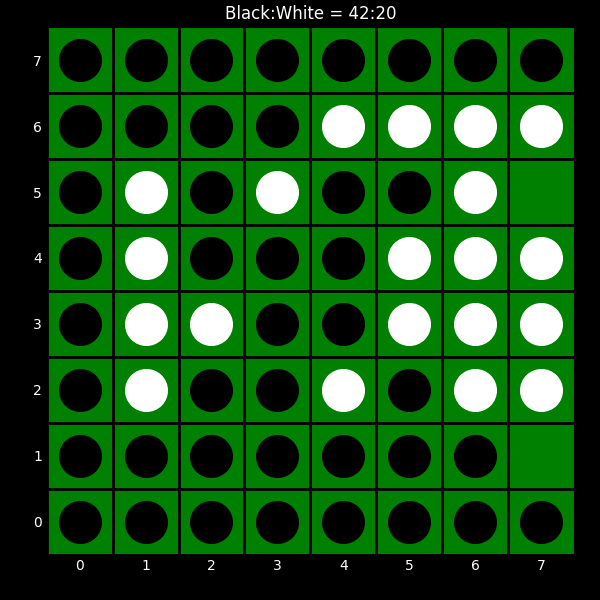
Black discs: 42
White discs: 20